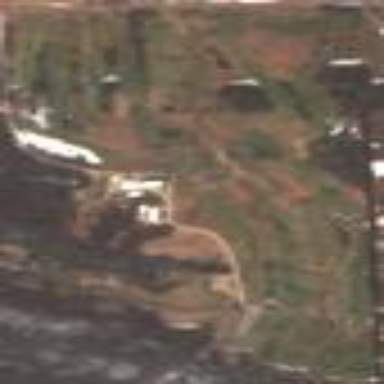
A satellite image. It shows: Golf course.